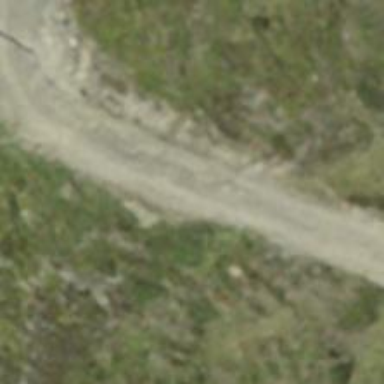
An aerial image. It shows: Gravel track of grade3 type.